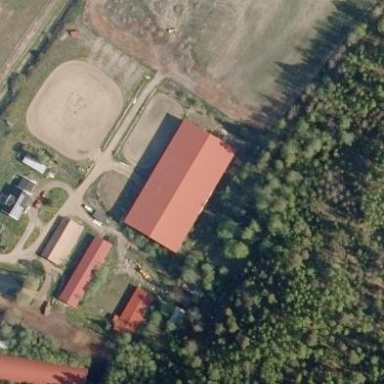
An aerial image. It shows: Stable.